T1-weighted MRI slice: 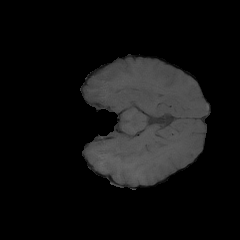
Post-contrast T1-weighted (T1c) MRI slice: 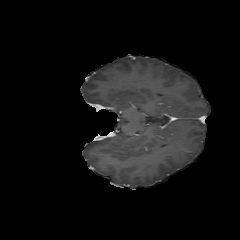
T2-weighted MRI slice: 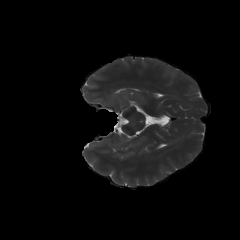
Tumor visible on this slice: no